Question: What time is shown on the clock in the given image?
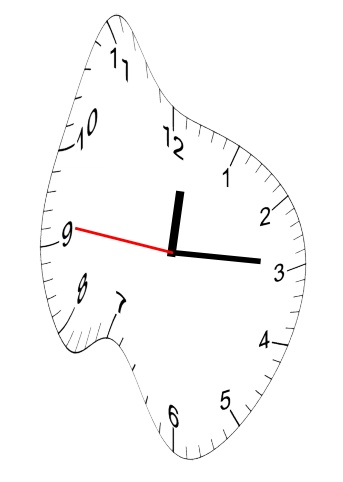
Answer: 12:14:46